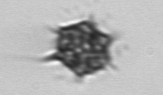
Label: Dictyocha